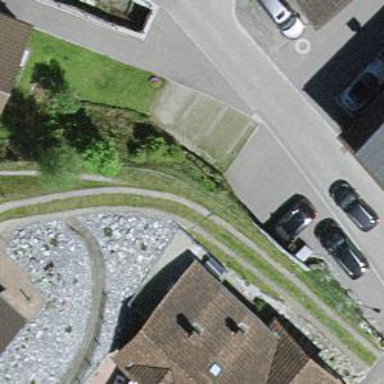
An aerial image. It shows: Driveway with concrete surface primarily used for service vehicles. Designed for backcountry piste grooming.